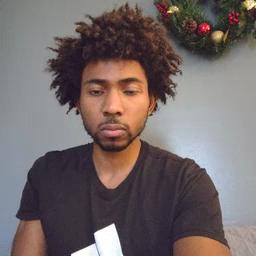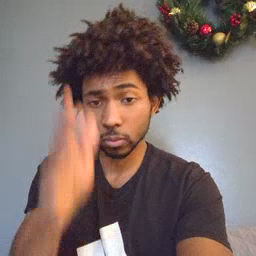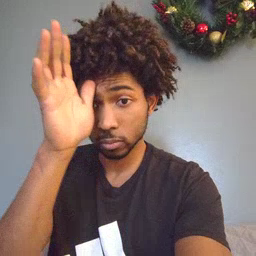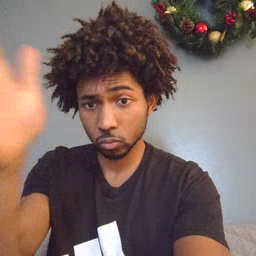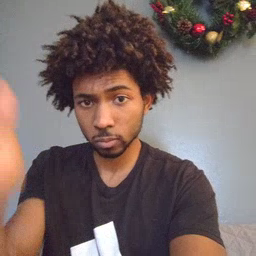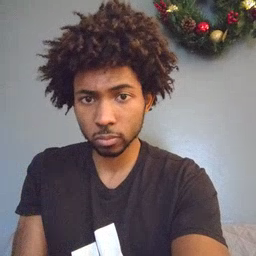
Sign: grandpa